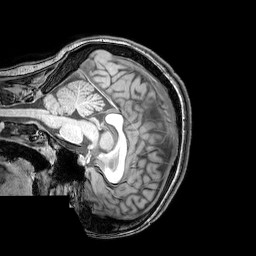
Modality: T1w
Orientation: sagittal
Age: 24
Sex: female
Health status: healthy
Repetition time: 0.081 s
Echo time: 0.037 s